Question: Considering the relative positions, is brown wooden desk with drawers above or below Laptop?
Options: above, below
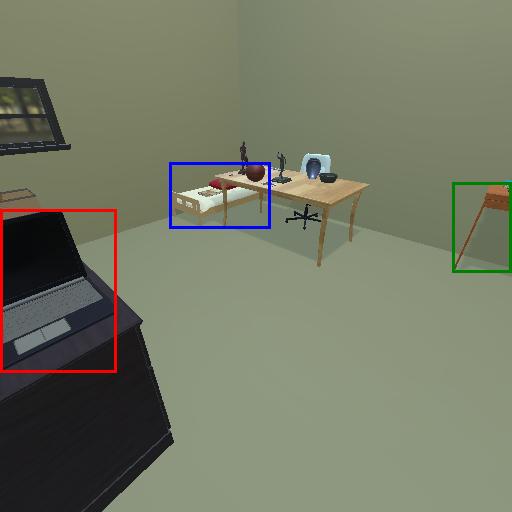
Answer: above